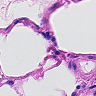
Metastatic tissue present: no